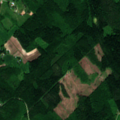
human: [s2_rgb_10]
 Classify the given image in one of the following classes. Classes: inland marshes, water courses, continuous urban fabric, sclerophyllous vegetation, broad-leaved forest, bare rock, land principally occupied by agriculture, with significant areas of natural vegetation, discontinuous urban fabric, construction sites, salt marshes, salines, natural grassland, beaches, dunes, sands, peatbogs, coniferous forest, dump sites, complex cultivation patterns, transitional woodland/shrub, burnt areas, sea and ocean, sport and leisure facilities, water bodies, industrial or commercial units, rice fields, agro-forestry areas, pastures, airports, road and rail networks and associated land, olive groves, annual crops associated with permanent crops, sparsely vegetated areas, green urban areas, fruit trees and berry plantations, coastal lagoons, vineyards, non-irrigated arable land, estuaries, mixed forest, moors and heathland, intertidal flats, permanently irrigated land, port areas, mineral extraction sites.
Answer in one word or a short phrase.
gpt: coniferous forest, mixed forest, transitional woodland/shrub